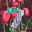
Label: 7